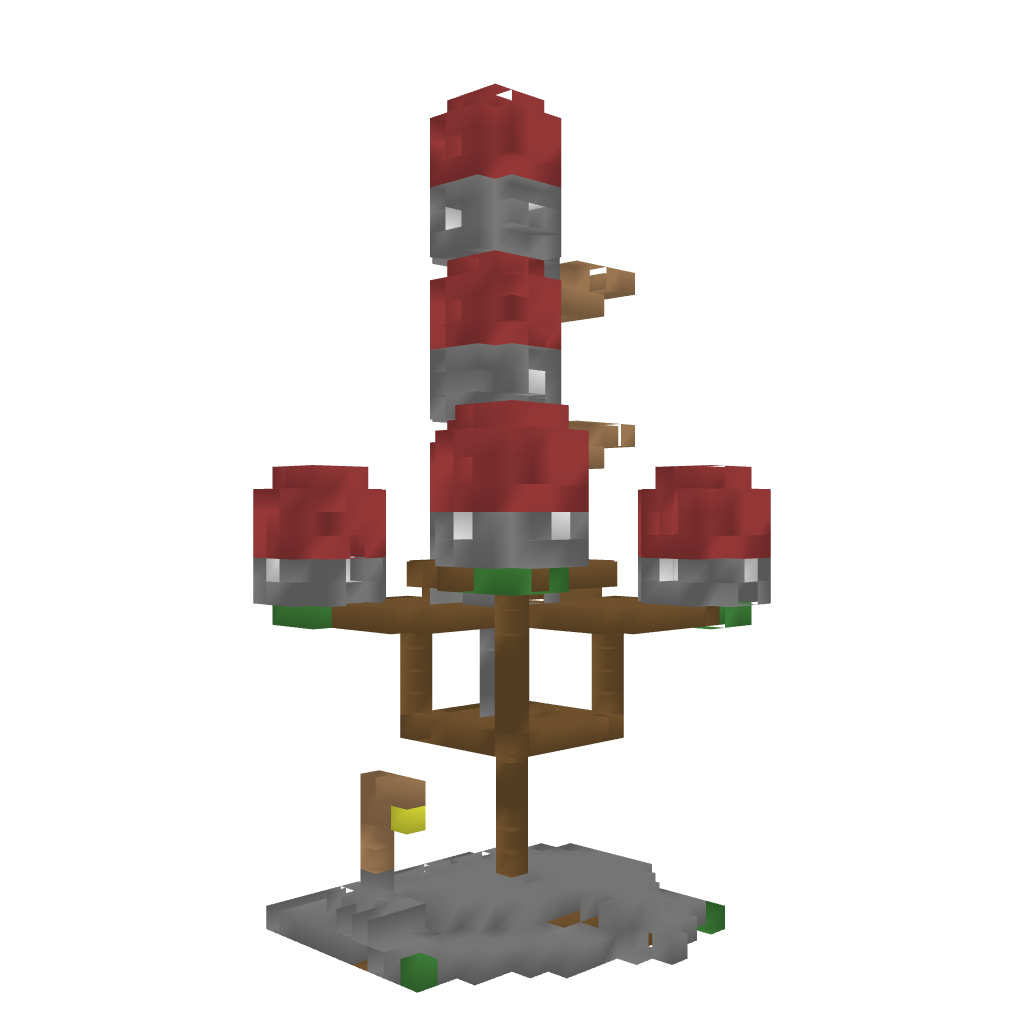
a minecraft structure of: Shroom Settlement bad low quality